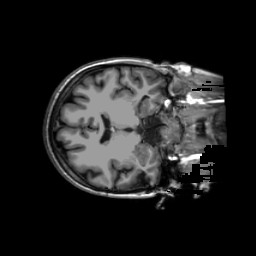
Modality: T1w
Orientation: axial